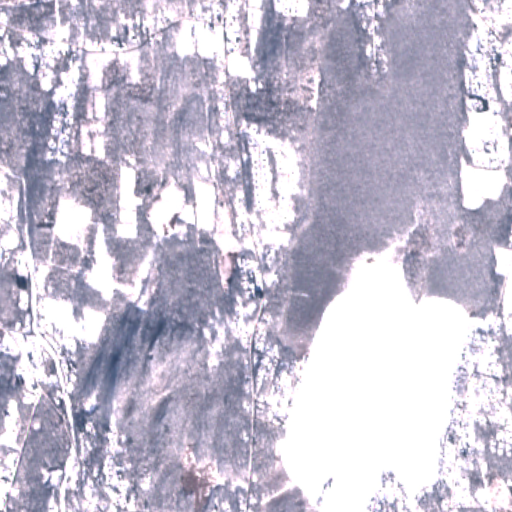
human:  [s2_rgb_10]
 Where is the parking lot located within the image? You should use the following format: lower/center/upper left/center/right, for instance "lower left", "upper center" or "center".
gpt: The parking lot is located in the upper right of the image.
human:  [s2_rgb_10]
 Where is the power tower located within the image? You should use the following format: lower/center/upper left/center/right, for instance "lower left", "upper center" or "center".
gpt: The power tower is located in the upper left of the image.
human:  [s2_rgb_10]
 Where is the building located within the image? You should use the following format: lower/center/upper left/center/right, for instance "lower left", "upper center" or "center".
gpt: The building is located in the upper center of the image.
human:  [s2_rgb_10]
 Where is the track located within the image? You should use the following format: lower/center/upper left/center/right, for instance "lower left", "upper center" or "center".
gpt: There is no track in the image.